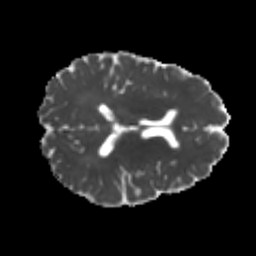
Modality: MD
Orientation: axial
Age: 19
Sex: male
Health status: healthy
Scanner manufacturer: philips
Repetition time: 7.386 s
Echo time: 0.08599 s